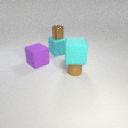
large cyan rubber cube above small brown rubber cylinder